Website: crate-barrel
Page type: receipt
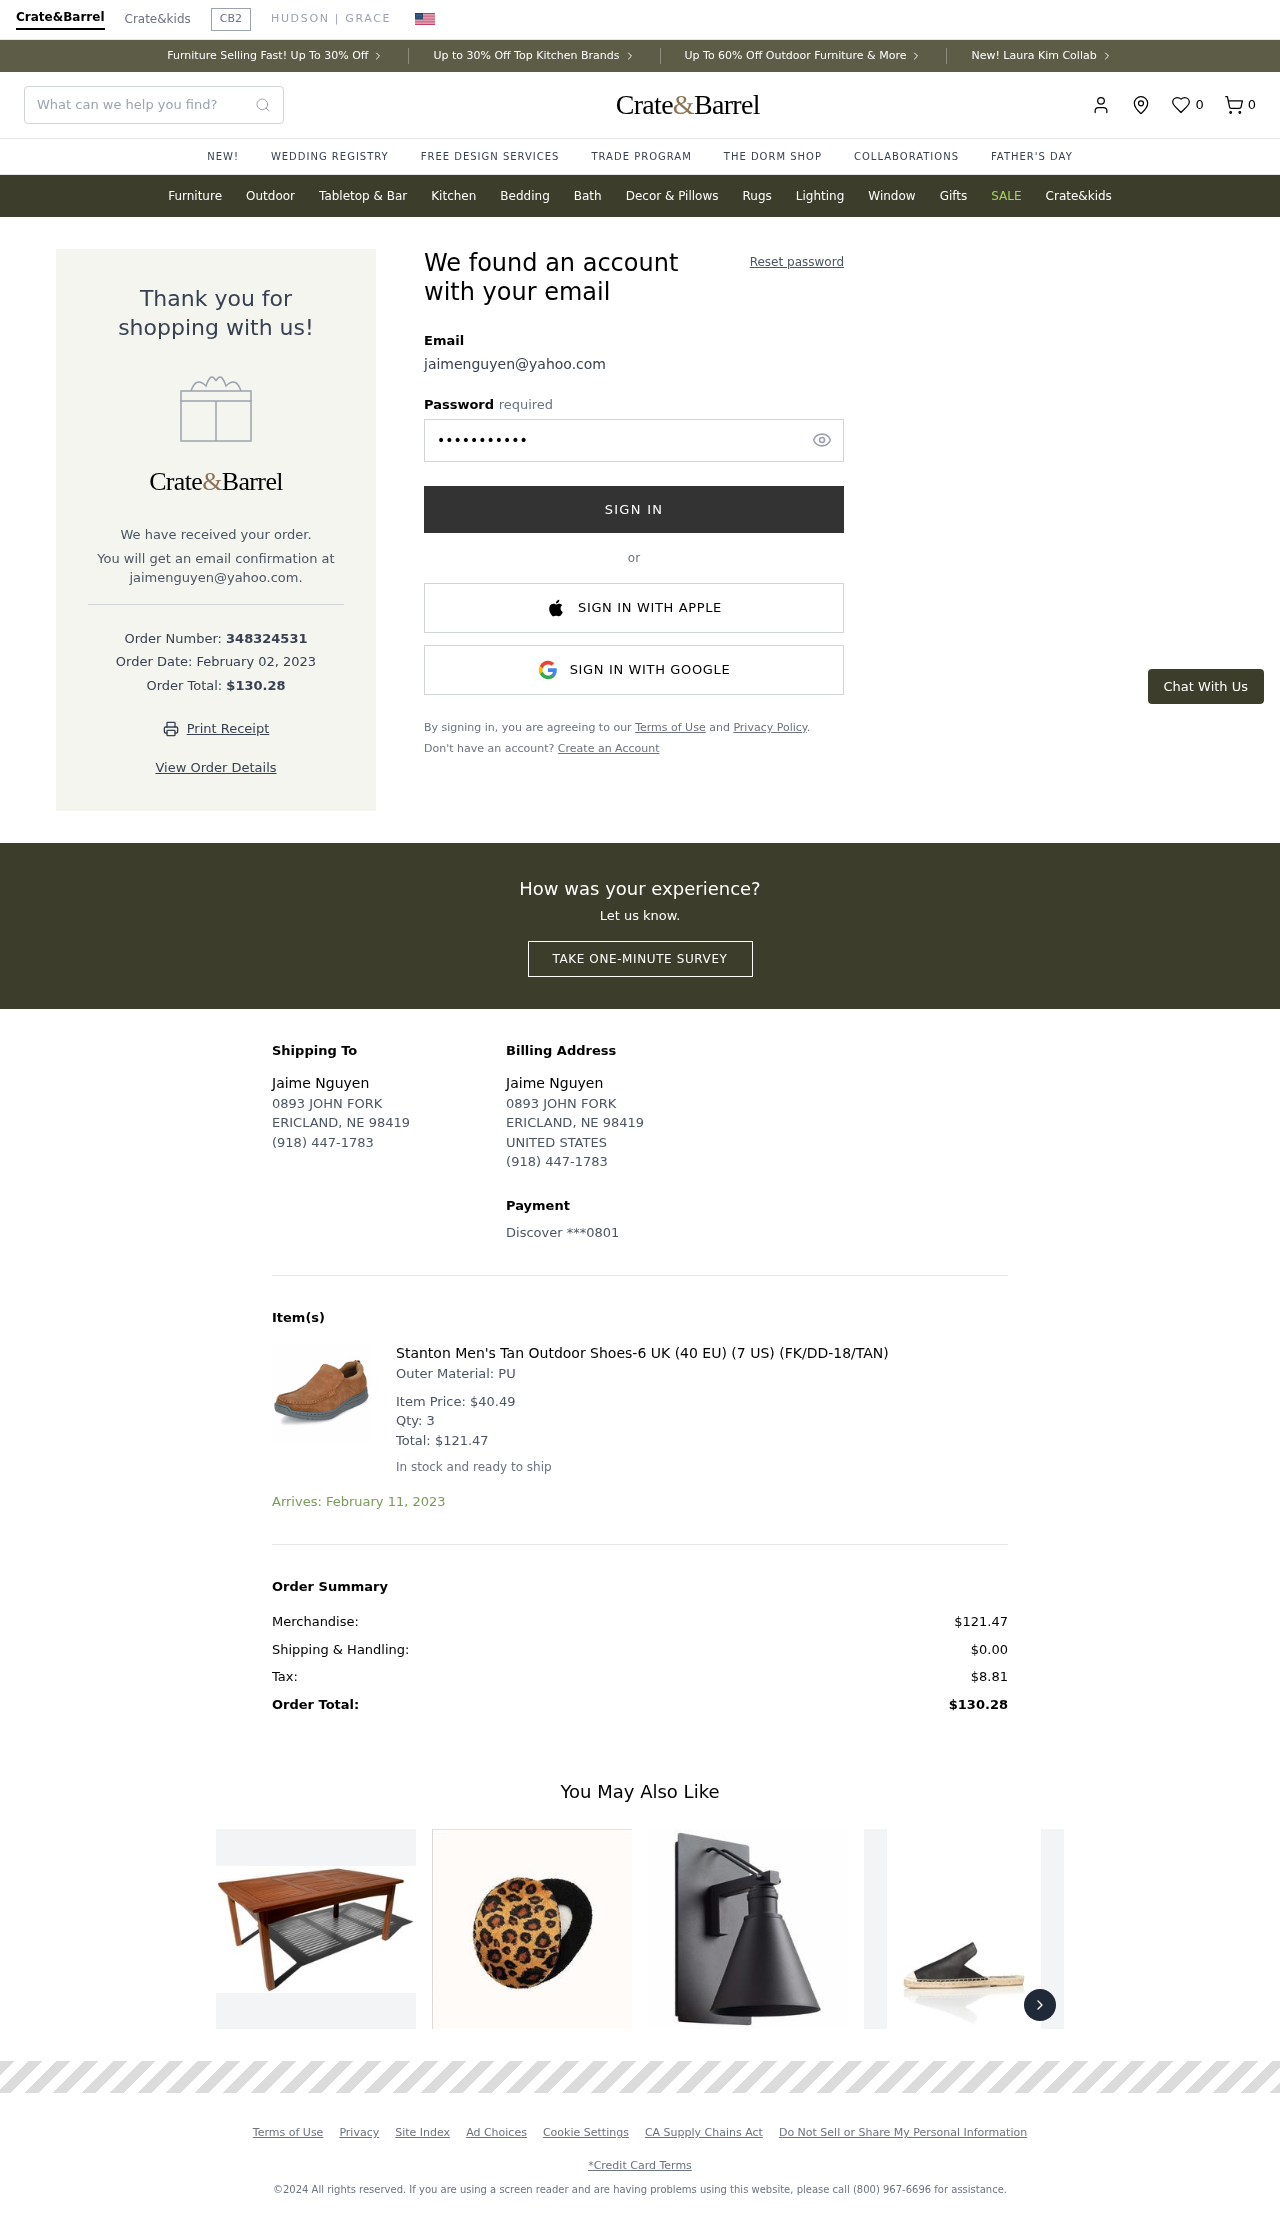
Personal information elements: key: PII_CARD_LAST4
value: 0801
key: PII_CARD_TYPE
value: Discover
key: PII_COUNTRY
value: UNITED STATES
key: PII_EMAIL
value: jaimenguyen@yahoo.com
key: PII_FULLNAME
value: Jaime Nguyen
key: PII_STREET
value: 0893 JOHN FORK
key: PII_EMAIL2
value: jaimenguyen@yahoo.com
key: PII_CITY_STATE_ZIP
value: ERICLAND, NE 98419
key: PII_PHONE
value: (918) 447-1783
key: PII_FULLNAME2
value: Jaime Nguyen
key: PII_STREET2
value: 0893 JOHN FORK
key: PII_POSTCODE
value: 98419
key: PII_STATE_ABBR
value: NE
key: PII_POSTCODE_FULL
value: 98419
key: PII_POSTCODE_NUMERIC
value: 98419
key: PII_PHONE2
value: (918) 447-1783
Product elements: key: PRODUCT1_DESC
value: Outer Material: PU
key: PRODUCT1_NAME
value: Stanton Men's Tan Outdoor Shoes-6 UK (40 EU) (7 US) (FK/DD-18/TAN)
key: PRODUCT1_PRICE
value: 40.49
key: PRODUCT1_QUANTITY
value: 3
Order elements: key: ORDER_NUM_ITEMS
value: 0
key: ORDER_ID
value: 348324531
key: ORDER_DATE
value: February 02, 2023
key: ORDER_TOTAL
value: $130.28
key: ORDER_ITEM_TOTAL
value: $121.47
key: ORDER_DELIVERY_DATE
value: Arrives: February 11, 2023
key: ORDER_SUBTOTAL
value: $121.47
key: ORDER_SHIPPING_COST
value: $0.00
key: ORDER_TAX
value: $8.81
Search elements: key: HEADER_SEARCH
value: What can we help you find?
Other elements: key: FAVORITES_COUNT
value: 0